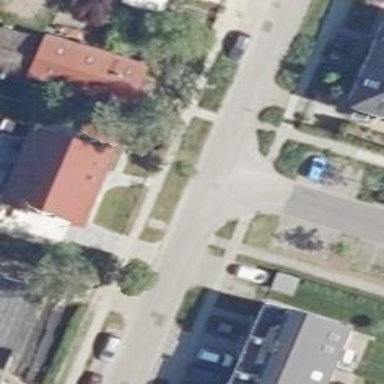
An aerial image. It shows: Sidewalk.